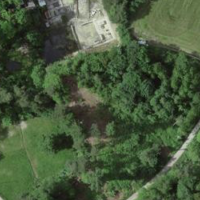
EUNIS habitat code: 44
Species observed at this site:
Vaccinium myrtillus
Pinus sylvestris